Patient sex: M
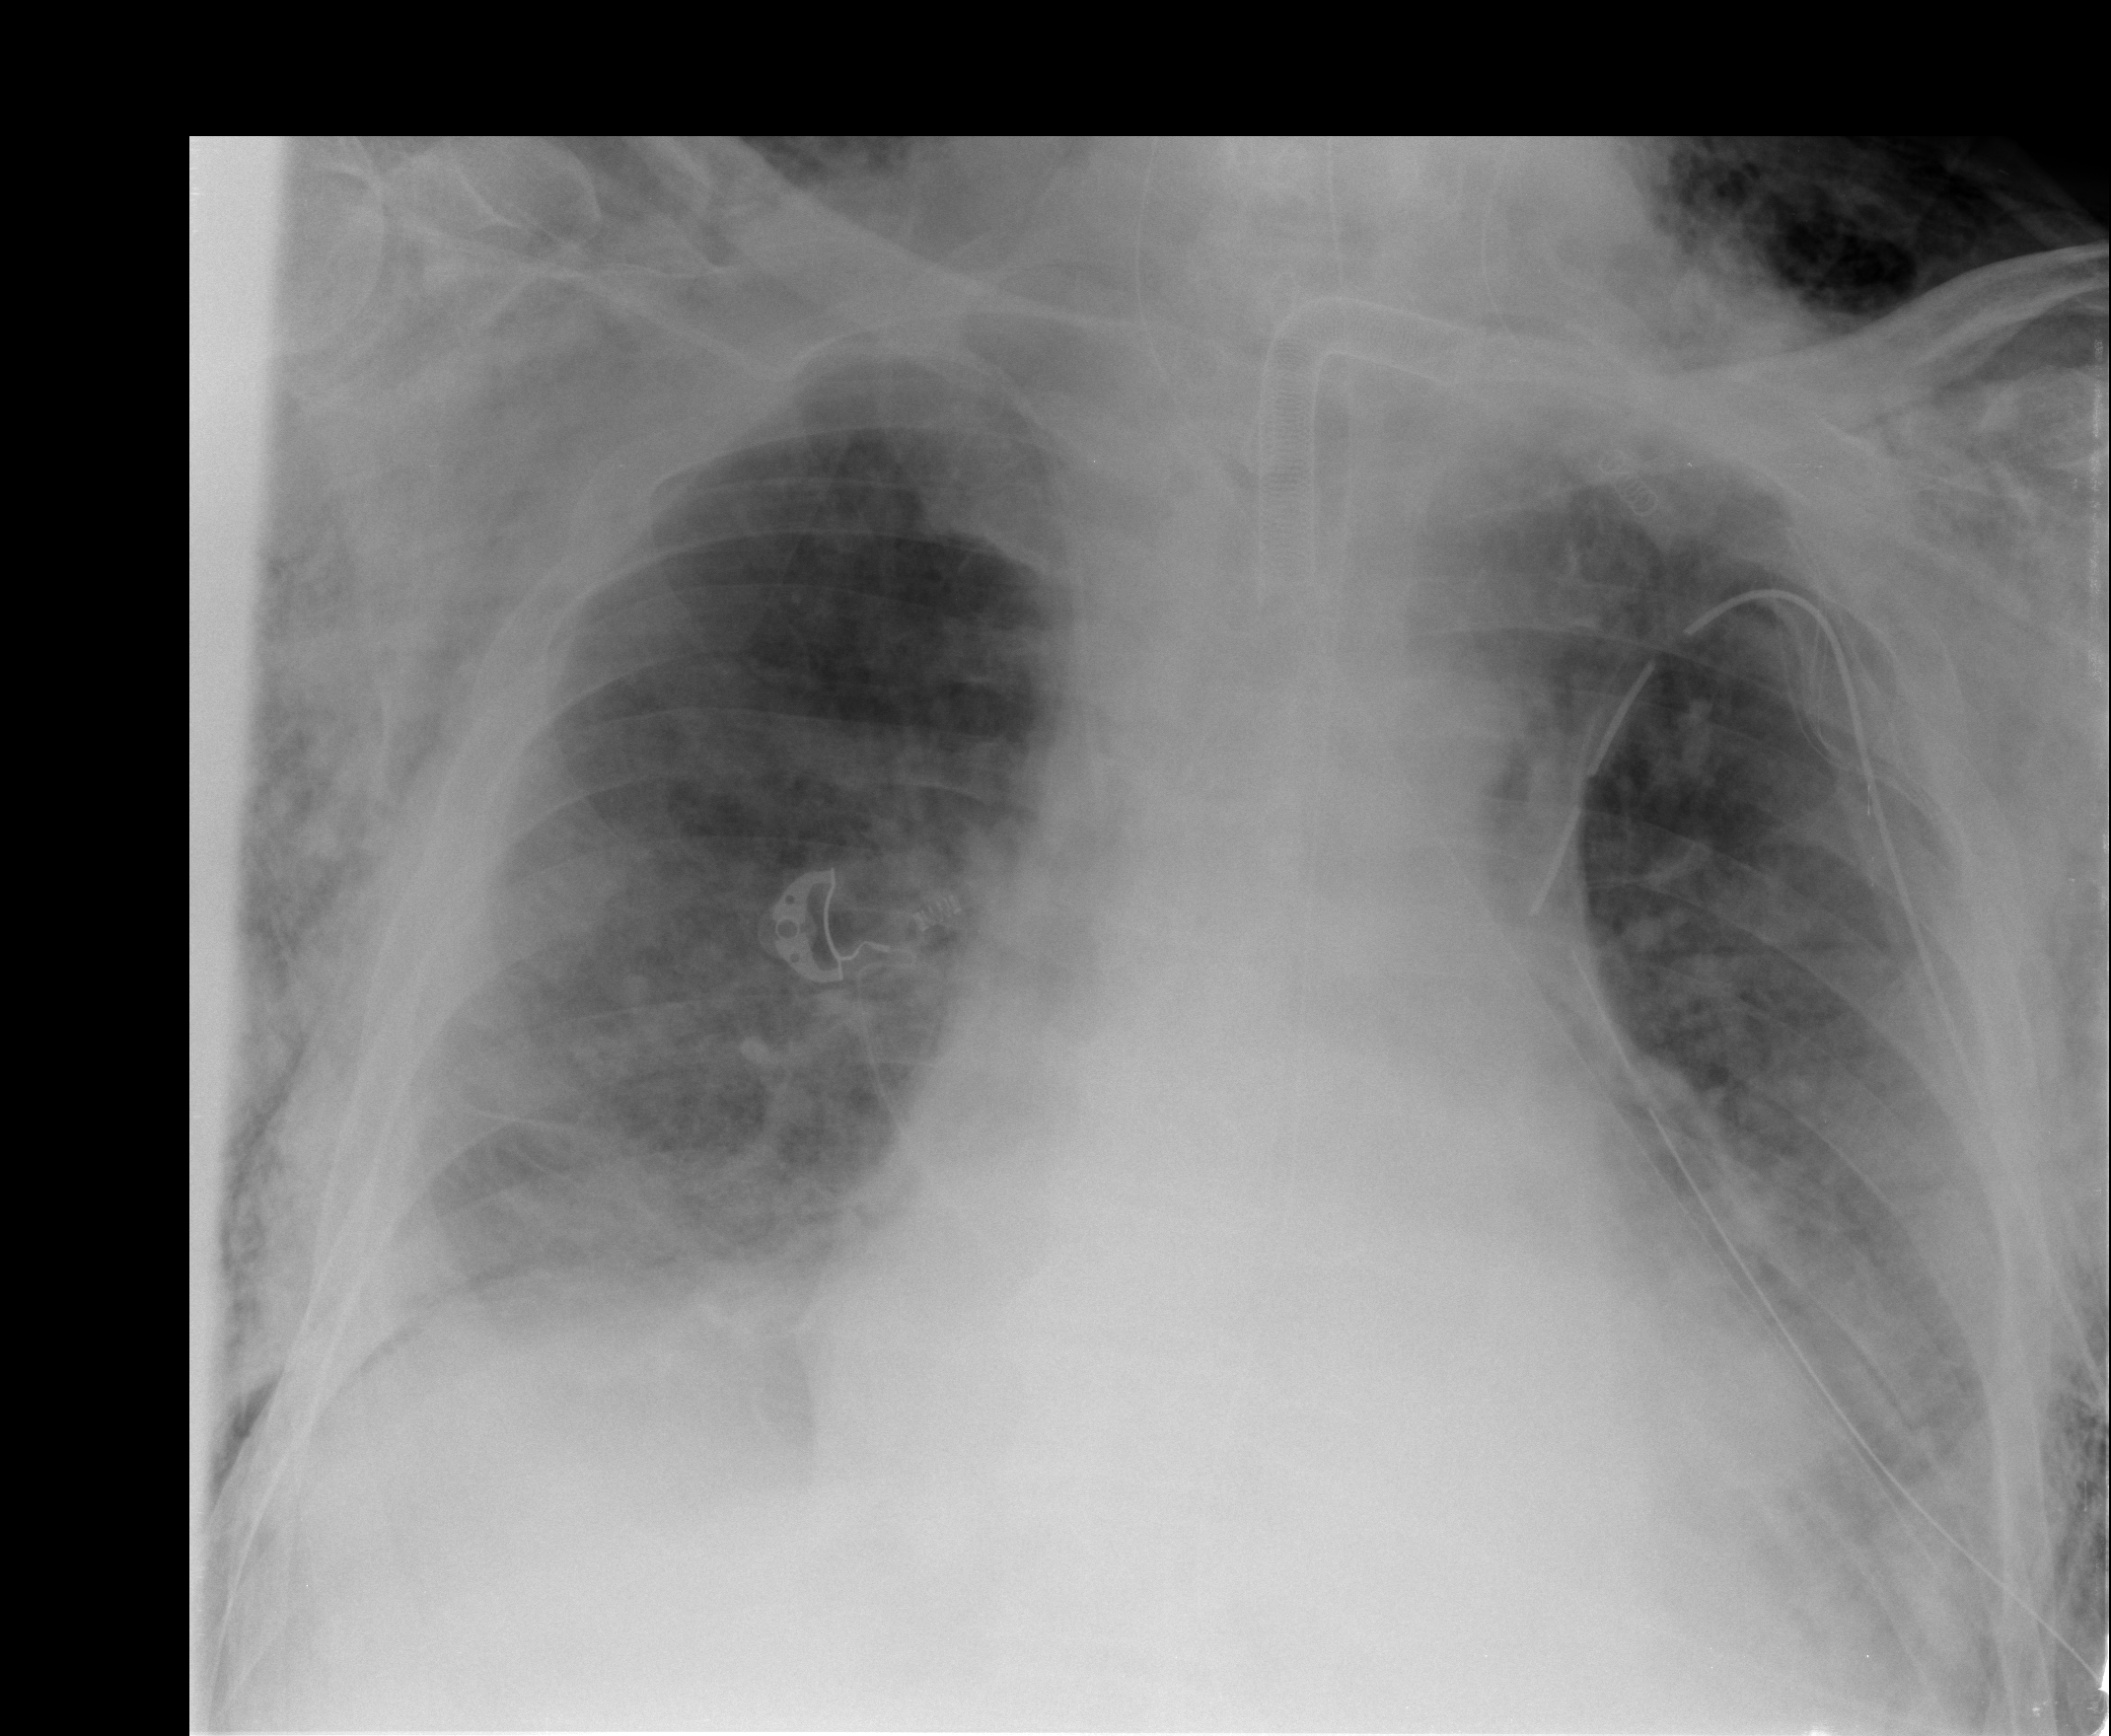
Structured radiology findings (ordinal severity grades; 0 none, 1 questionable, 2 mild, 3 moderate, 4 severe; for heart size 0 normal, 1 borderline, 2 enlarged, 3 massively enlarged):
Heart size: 2
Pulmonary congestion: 0
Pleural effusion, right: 2
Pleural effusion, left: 2
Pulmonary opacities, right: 0
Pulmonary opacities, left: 0
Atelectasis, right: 2
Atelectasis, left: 2